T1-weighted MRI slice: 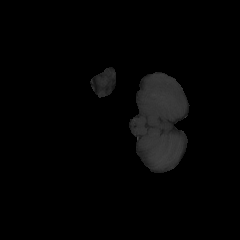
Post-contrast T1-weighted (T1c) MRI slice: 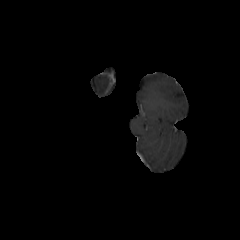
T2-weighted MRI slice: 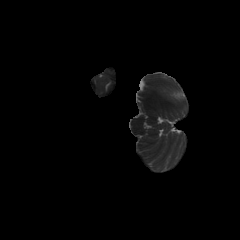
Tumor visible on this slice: no